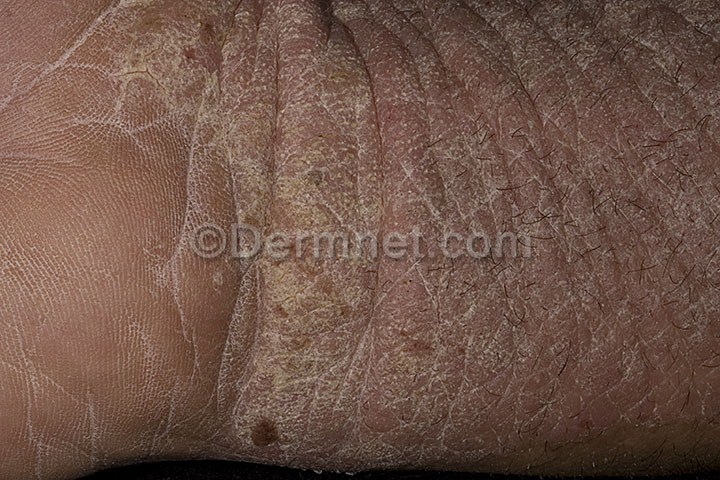
Disease: Eczema Photos